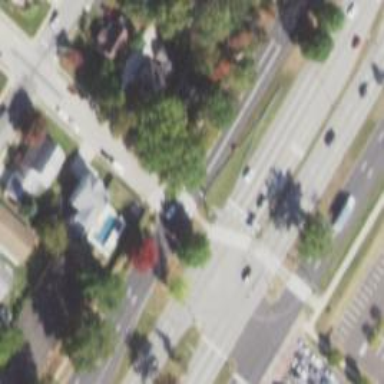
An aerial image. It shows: Marked uncontrolled road crossing.